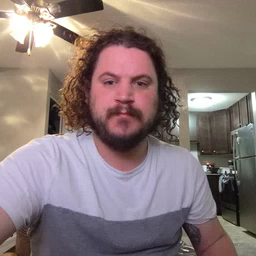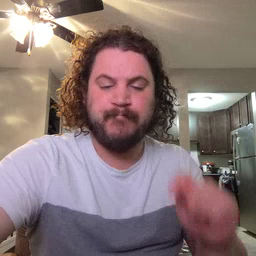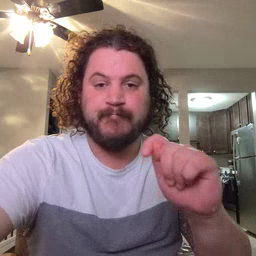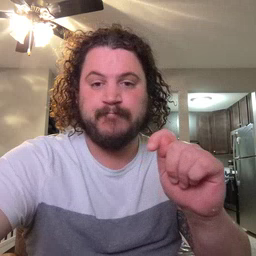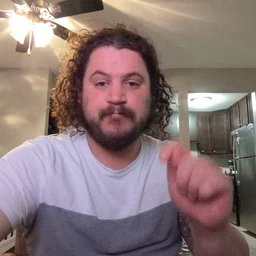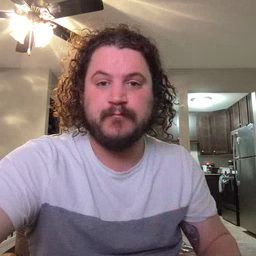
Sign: potty